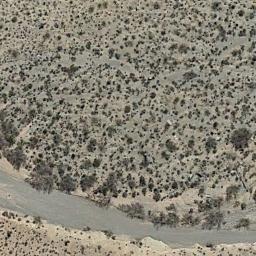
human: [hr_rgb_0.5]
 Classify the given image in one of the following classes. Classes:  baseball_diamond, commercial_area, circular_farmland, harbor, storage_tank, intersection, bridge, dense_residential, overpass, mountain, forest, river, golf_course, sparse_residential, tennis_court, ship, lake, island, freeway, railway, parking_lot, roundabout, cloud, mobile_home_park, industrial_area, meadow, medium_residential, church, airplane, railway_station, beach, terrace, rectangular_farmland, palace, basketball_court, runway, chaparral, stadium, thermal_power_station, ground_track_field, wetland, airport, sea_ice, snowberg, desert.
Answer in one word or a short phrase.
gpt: chaparral